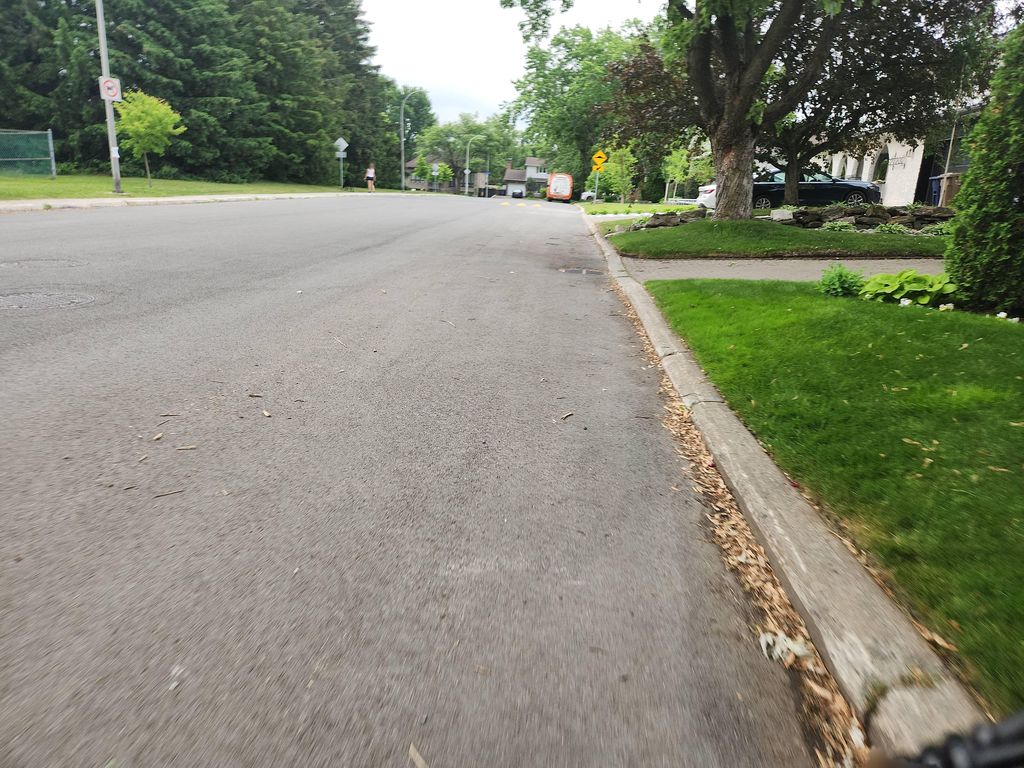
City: montreal